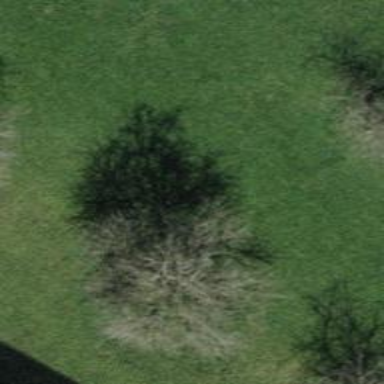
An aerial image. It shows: Single tag "natural: tree."